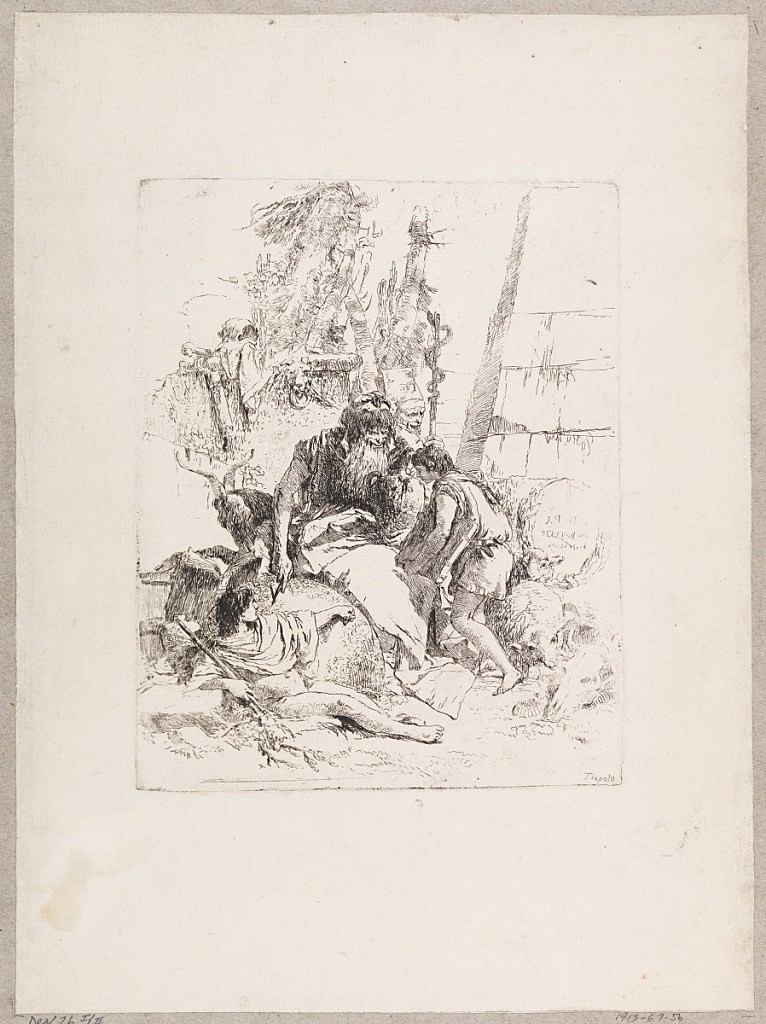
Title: Two Magi and Two Boys, plate 14 from the from Scherzi di Fantasia
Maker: Giovanni Battista Tiepolo, Italian, 1692 - 1770
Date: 1750–1760
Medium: Etching on laid paper
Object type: Print
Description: First state, before the number
At right, a truncated pyramid; in the center, a group of two magicians, half-figure, and a boy carrying a book. Lower left, a seated boy, half nude, in profile, with a cape and staff.